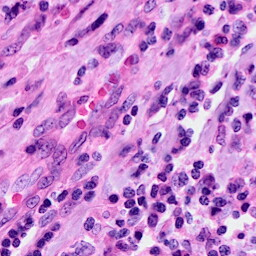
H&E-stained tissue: Cervix